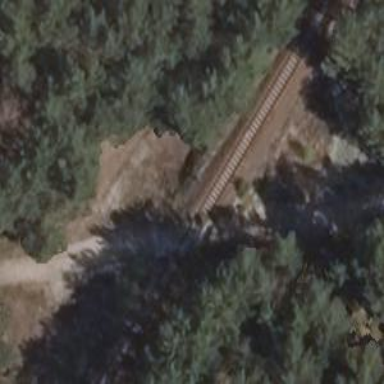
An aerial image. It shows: Railway line running on embankment.